Interaction volume radius: 10 \u00c5
Interaction volume height: 25 \u00c5
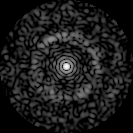
Disorder parameter: 0.8352